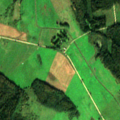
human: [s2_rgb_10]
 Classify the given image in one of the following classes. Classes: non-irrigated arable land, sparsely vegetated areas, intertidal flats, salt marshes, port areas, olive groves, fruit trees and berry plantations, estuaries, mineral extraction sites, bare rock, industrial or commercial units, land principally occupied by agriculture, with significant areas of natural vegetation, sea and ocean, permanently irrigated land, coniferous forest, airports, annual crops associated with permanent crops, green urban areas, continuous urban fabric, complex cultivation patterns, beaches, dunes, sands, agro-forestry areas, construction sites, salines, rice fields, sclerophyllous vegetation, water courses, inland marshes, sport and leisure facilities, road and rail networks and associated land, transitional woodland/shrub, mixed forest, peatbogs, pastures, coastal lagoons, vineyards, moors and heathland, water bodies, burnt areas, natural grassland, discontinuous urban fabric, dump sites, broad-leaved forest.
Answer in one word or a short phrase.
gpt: non-irrigated arable land, coniferous forest, mixed forest